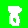
Digit: 8